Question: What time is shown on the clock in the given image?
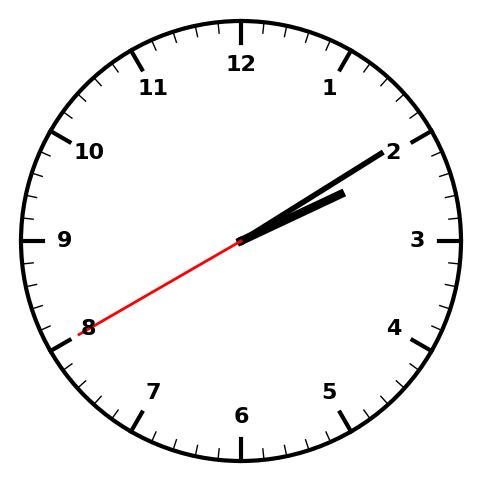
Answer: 02:09:40